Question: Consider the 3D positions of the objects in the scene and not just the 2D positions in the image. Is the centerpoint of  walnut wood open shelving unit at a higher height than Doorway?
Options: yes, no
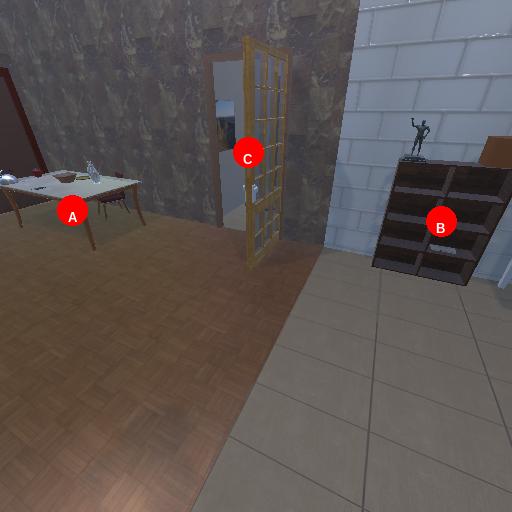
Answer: yes